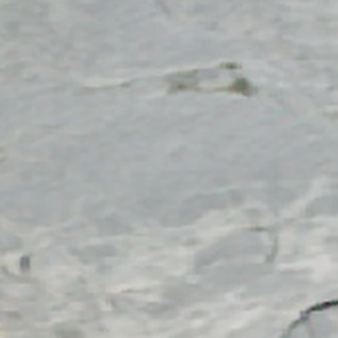
Label: other